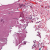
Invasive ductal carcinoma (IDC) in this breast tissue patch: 0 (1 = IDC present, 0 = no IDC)